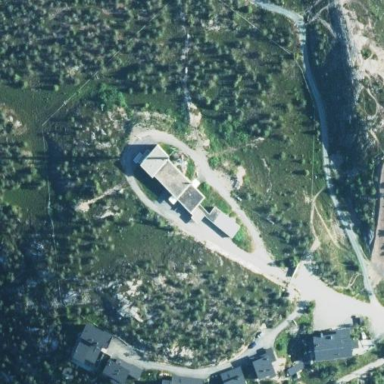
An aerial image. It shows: Service building.